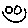
Label: smiley face